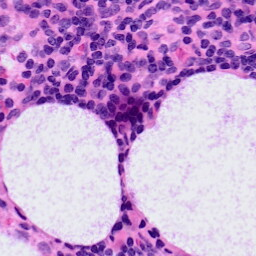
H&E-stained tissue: LymphNode